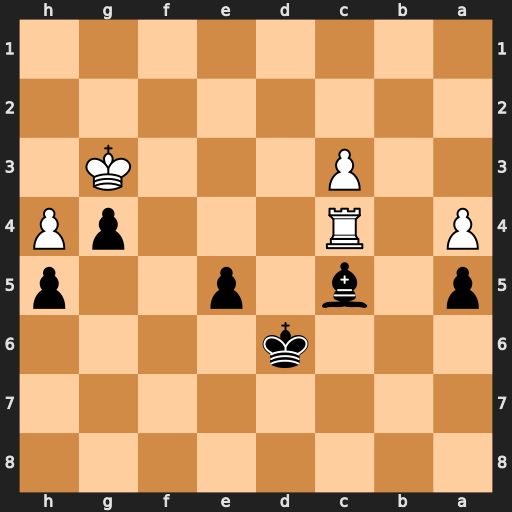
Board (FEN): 8/8/3k4/p1b1p2p/P1R3pP/2P3K1/8/8
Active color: b
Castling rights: -
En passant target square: -
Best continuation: Kd5 Rxg4 hxg4